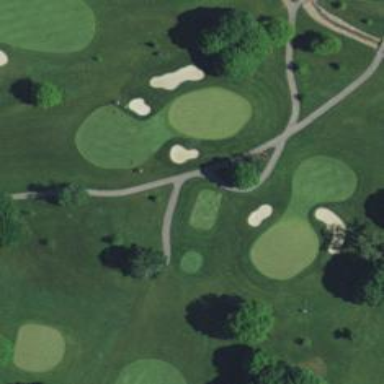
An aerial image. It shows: Pathway for golfing.